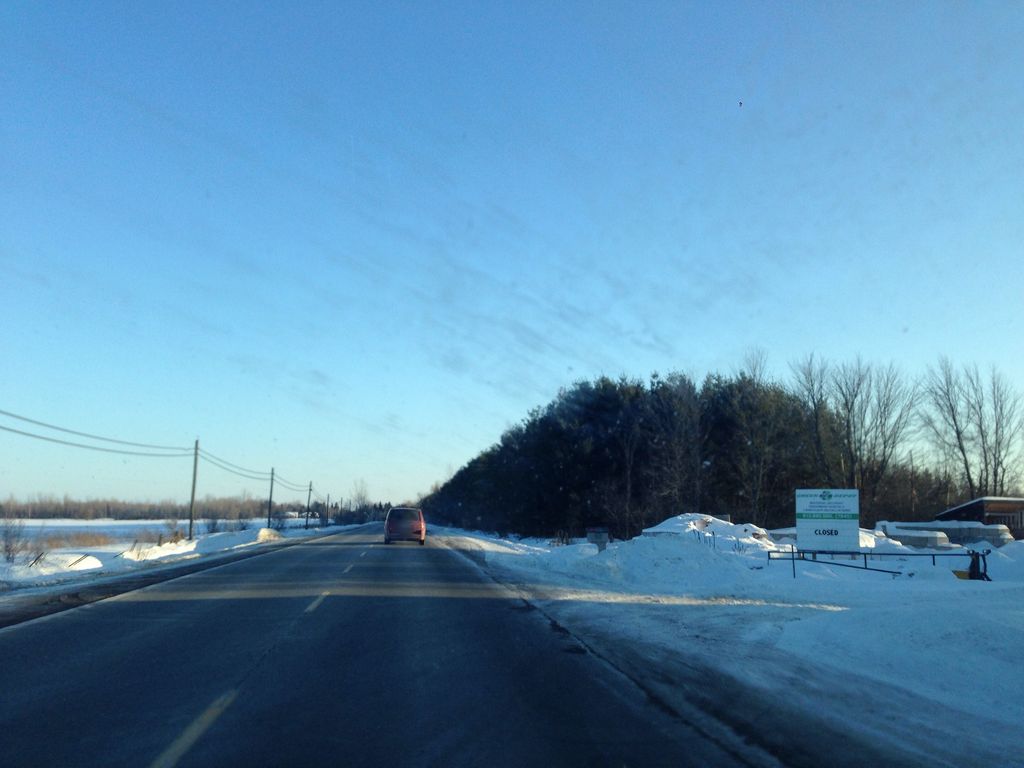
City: ottawa-gatineau